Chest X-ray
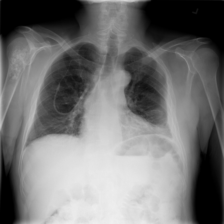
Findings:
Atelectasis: negative
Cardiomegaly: negative
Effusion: negative
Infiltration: negative
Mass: negative
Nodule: negative
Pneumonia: negative
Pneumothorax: negative
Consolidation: negative
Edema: negative
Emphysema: negative
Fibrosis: negative
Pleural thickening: positive
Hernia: negative